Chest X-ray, PA view. Patient: 51 years old, sex F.
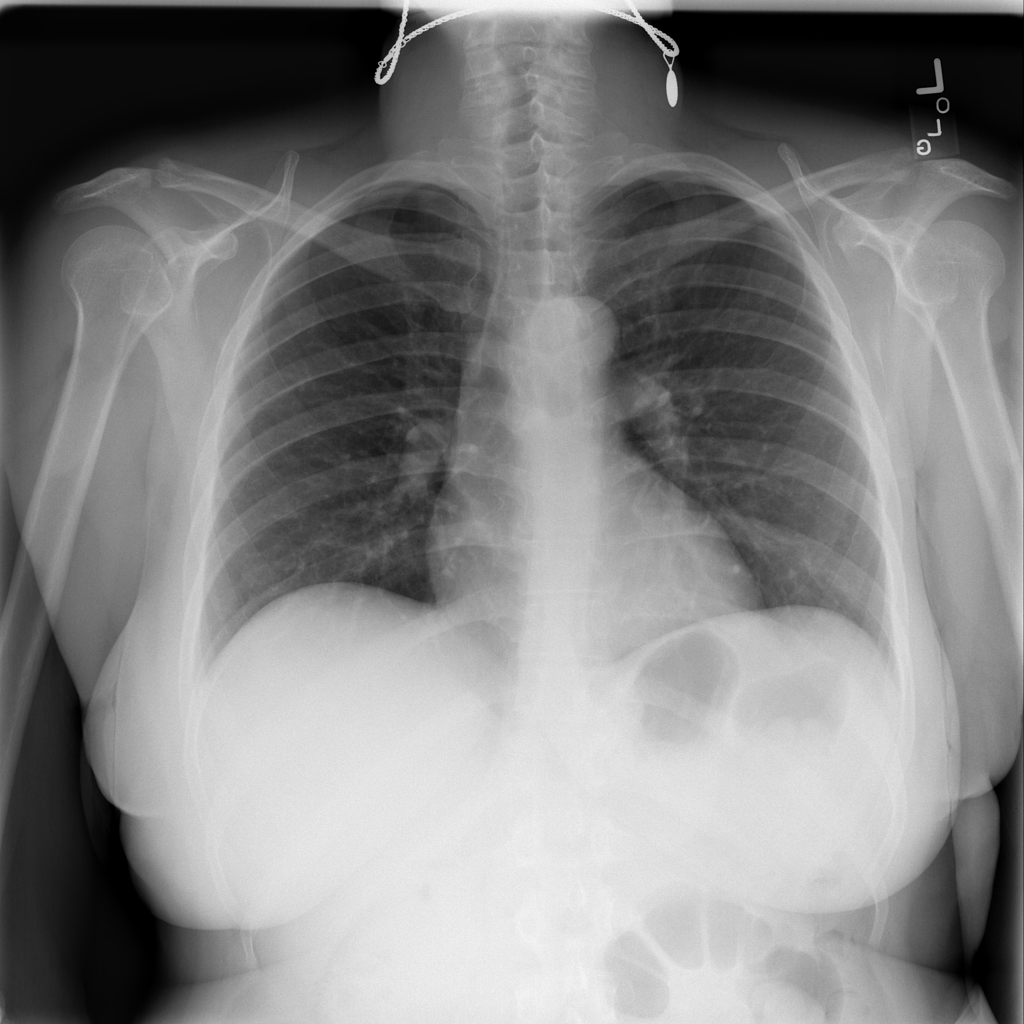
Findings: No Finding